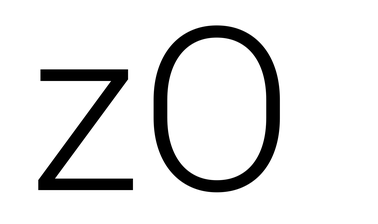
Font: Roboto_Light